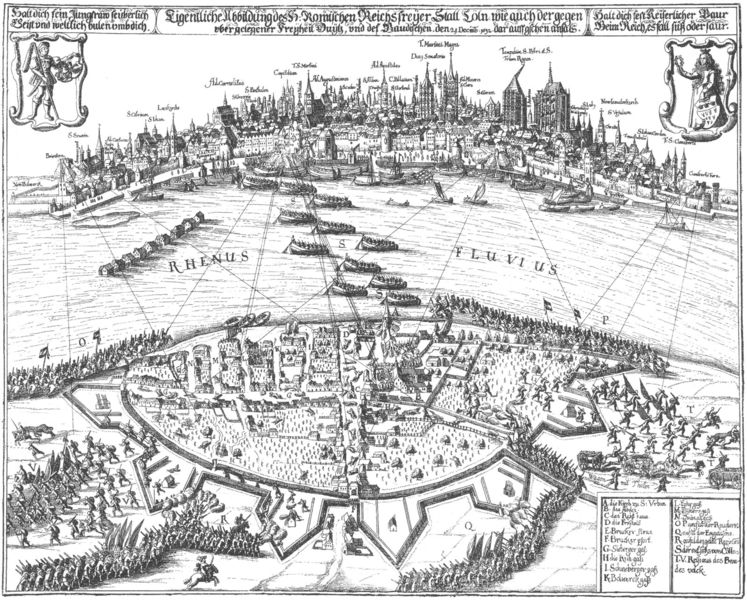
Titel: Eigentliche Abbildung des H. Romischen Reichs freijer Statt Cöln
Institution: Köln, Stadtmuseum
Schlagwörter: angriff, kampf, wasser, fluss, menschen, stadt, ufer, zeichnung, häuser, kirche, reiter, deutschland, schiffe, schrift, ansicht, fahnen, mauer, linien, promenade, strom, krieg, military, soldaten, soldiers, white, black, wall, print, kirchen, stadtansicht, türme, stern, dom, stich, buchstaben, heer, fahren, seefahrt, wappen, karte, mauern, horses, sky, building, sea, water, german, stadtmauer, löwe, landkarte, river, kupferstich, black and white, army, sketch, battle, boats, legende, city, flags, rhein, antique, history, plan, latein, walls, seeschlacht, buildings, gate, art, köln, map, aerial, war, godess, ships, truppen, merian, umzingeln, frankfurt, belagerung, sails, schlachtordnung, latin, towers, gluss, text, fähren, chart, churches, key, european, fortifications, fortress, city wall, fortification, einnehmen, legend, rhine, troops, navy, 17th century, cavalry, armies, rhenus, siege, fleet, forts, fluviua, beschrifung, labels, handelsschiffahrt, battle plan, laels, fluvius, rheine